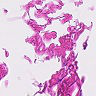
Metastatic tissue present: no